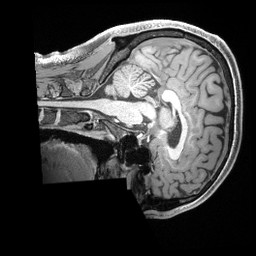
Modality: T1w
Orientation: sagittal
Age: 26
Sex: male
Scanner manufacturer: siemens
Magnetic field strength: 3 T
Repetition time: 2.4 s
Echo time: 0.00222 s